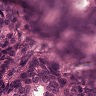
Metastatic tissue present: yes